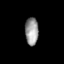
Tissue: skin
Cell type: Epithelial cells
Senescence score: 0.2666
Nuclear area (px): 357
Mean DAPI intensity: 153.235